Field crop: maize
Growth stage: 2
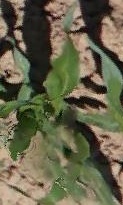
Species: maize